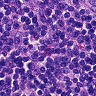
Metastatic tissue present: no